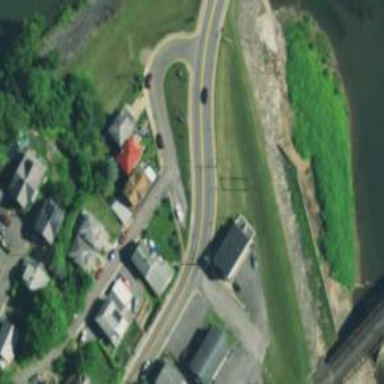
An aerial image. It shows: Driveway leading to service road.